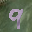
Label: 9